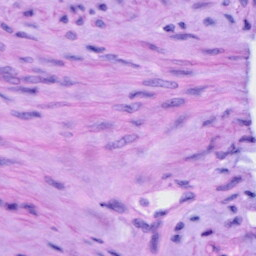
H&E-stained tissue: Cervix